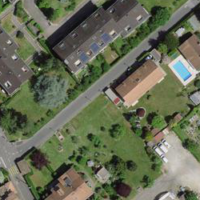
EUNIS habitat code: 55
Species observed at this site:
Cerastium tomentosum